九年级 · 度量几何学
(本小题8.0分)

如图所示, 点 $D$ 是等边 $\triangle A B C$ 内一点, 连接 $D A 、 D B$, 将 $\triangle A B D$ 绕点 $A$ 逆时针旋转到 $\triangle A C E$ 的位置, 若 $D A=10, D B=18, B C=25$, 求 $\triangle A E C$ 的周长.


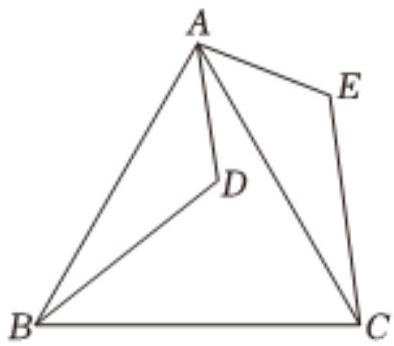
答案: 解: $\because \triangle A B C$ 为等边三角形,

$\therefore A B=B C=25$,

$\because \triangle A B D$ 绕点 $A$ 逆时针旋转到 $\triangle A C E$ 的位置,

$\therefore A E=A D=10, C E=B D=18$,

$\therefore \triangle A E C$ 的周长 $=A E+A C+C E=10+25+18=53$.

解析: 先根据等边三角形的性质得 $A B=B C=25$, 再根据旋转的性质得到 $A E=A D=10, C E=$ $B D=18$, 然后计算 $\triangle A E C$ 的周长.

本题考查了旋转的性质：对应点到旋转中心的距离相等；也考查了等边三角形的性质.